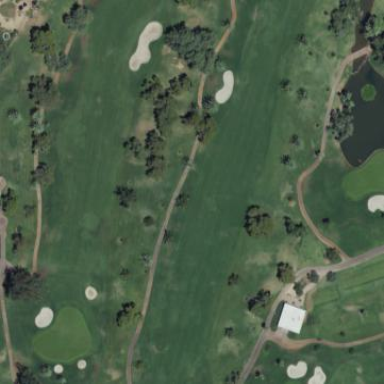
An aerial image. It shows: Grassy area designated as golf fairway.